Question: I'd like to create and edittext box with a custom offset background like this:

How should I go about doing this?
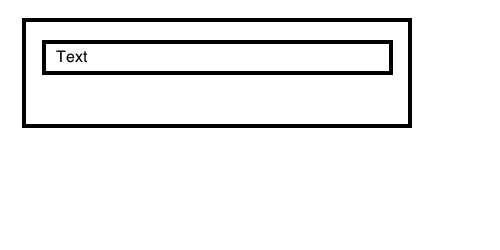
Answer: I'd go with a LinearLayout containing your border as the background drawable, same padding for top, left and right and higher padding at bottom.
Then, setting a custom, stateful 9-patch drawable for your EditText based on your background.
In fact, if you make your background 9-patched, you can use it both in your LinearLayout and your EditText.
Also, you don't have to make your EditText drawable stateful; but I strongly advise you to do so, so the user can actually get visual feedback from your EditText.
Sample code:
'''
...
<LinearLayout
android:layout_width="fill_parent"
android:layout_height="wrap_content"
android:background="@drawable/bg_border"
android:paddingLeft="10dip"
android:paddingRight="10dip"
android:paddingTop="10dip"
android:paddingBottom="30dip">
<EditText
android:layout_width="fill_parent"
android:layout_height="wrap_content"
android:background="@drawable/bg_border_statelist" />
</LinearLayout>
...
'''
'''
<?xml version="1.0" encoding="utf-8"?>
<selector xmlns:android="http://schemas.android.com/apk/res/android">
<item android:state_selected="true"
android:drawable="@drawable/bg_border_selected" />
<item android:state_focused="true"
android:drawable="@drawable/bg_border_selected" />
<item android:drawable="@drawable/bg_border" />
</selector>
'''
Assuming your background image is 9-patch and called 'bg_border.9.png', and the respective 9-patch version is called 'bg_border_selected.9.png'.
Cheers!